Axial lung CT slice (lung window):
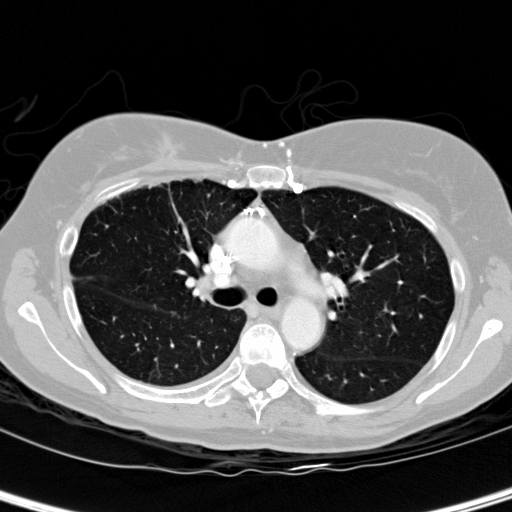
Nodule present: no